Question: Hi I just want to ask how can I make this icons clickable and after clicking it will go to the specified content and will work like carousel? I'm using bootstrap 3

This is my HTML
'''
<div class="container">
<div class="row text-center">
<div class="col-lg-12">
<h1>Here's how kinectAPI works</h1>
<div id="create" class="col-lg-15 col-md-15 col-xs-12 col-sm-12 ac m-t20 m-b20">
<div class="clear"></div>
<i class="fa fa-user fa-5x m-t10"></i>
<h4>Create an account</h4>
</div>
<div id="define" class="col-lg-15 col-md-15 col-xs-12 col-sm-12 ac m-t20 m-b20">
<div class="clear"></div>
<i class="fa fa-pencil-square-o fa-5x m-t10"></i>
<h4>Define your App</h4>
</div>
<div id="sync" class="col-lg-15 col-md-15 col-xs-12 col-sm-12 ac m-t20 m-b20">
<div class="clear"></div>
<i class="fa fa-refresh fa-5x m-t10"></i>
<h4>Sync Local Client</h4>
</div>
<div id="cloud" class="col-lg-15 col-md-15 col-xs-12 col-sm-12 ac m-t20 m-b20" >
<div class="clear"></div>
<i class="fa fa-cloud fa-5x m-t10"></i>
<h4>Get data from the cloud</h4>
</div>
<div id="scale" class="col-lg-15 col-md-15 col-xs-12 col-sm-12 ac m-t20 m-b20">
<div class="clear"></div>
<i class="fa fa-bar-chart-o fa-5x m-t10"></i>
<h4>Scale as required</h4>
</div>
</div>
</div>
<div class="row">
<div class="col-lg-12">
<div id="carousel-example-generic" class="carousel slide" data-ride="carousel">
<!-- Indicators -->
<!--<ol class="carousel-indicators">
<li data-target="#carousel-example-generic" data-slide-to="0" class="active"></li>
<li data-target="#carousel-example-generic" data-slide-to="1"></li>
<li data-target="#carousel-example-generic" data-slide-to="2"></li>
</ol>-->
<!-- Wrapper for slides -->
<div class="carousel-inner">
<div class="item active col-lg-12">
<!--<div class="col-lg-5"><img src="//placehold.it/450x300" alt="folder" class="img-responsive"></div>-->
<div class="col-lg-10 col-lg-offset-1 text-center">
<p>
Sign up for a free account to get started. Your kinectAPI.com account creates dedicated space for your sensor data and applications on Windows Azure™️. Within your account, you can define your applications, register your Kinect™️ sensors, download the Local Client, and monitor the usage of data being created and accessed by your applications.
</p>
</div>
</div>
<div class="item">
<!--<div class="col-lg-5"><img src="//placehold.it/450x300" alt="folder" class="img-responsive"></div>-->
<div class="col-lg-10 col-lg-offset-1 text-center">
<p>
There's a lot of raw data that is generated by the sensor, which is why kinectAPI pre-processes the raw data stream so that only what your application needs is uploaded to the cloud. You define what data in the raw stream your app needs in your kinectAPI account, either from selecting individual modules or by selecting from our pre-cooked definitions (e.g. "I need to detect Presence). This way, when your Local Client syncs with your kinectAPI account, the parts of the stream you need are uploaded for cloud access, and the rest is ignored.
</p>
</div>
</div>
<div class="item">
<!--<div class="col-lg-5"><img src="//placehold.it/450x300" alt="folder" class="img-responsive"></div>-->
<div class="col-lg-10 col-lg-offset-1 text-center">
<p>
The Local Client is a native Windows application running on the Appliance - which is what we call the PC that your sensor is connected to. The Local Client is logged into your kinectAPI account, and automatically reads what applications you have defined. From there, you simply select the app that you need the data for, and the Appliance starts to capture the appropriate data and send it to the cloud ready for it to be accessed via our API and consumed by your application.
</p>
</div>
</div>
<div class="item">
<!--<div class="col-lg-5"><img src="//placehold.it/450x300" alt="folder" class="img-responsive"></div>-->
<div class="col-lg-10 col-lg-offset-1 text-center">
<p>
Once your Local Client is sending data to the cloud, accessing that data is as simple as writing RESTful API calls from your application.
</p>
</div>
</div>
<div class="item">
<!--<div class="col-lg-5"><img src="//placehold.it/450x300" alt="folder" class="img-responsive"></div>-->
<div class="col-lg-10 col-lg-offset-1 text-center">
<p>
It's free to create your kinectAPI account! You'll be given a basic level of cloud storage and API call limits to begin building your first application using kinectAPI, during which you'll no doubt discover how easy it is to use. Once your application starts to push the quotas of your free account, you can easily upgrade to one of the paid options that will be available, giving you greater cloud storage and API call limits. If you're building something BIG, you can always contact us and we can customise a package that meets your needs.
</p>
</div>
</div>
</div>
<!-- Controls -->
<a class="left carousel-control" href="#carousel-example-generic" data-slide="prev">
<span class="glyphicon glyphicon-chevron-left"></span>
</a>
<a class="right carousel-control" href="#carousel-example-generic" data-slide="next">
<span class="glyphicon glyphicon-chevron-right"></span>
</a>
</div>
</div>
</div>
</div>
'''
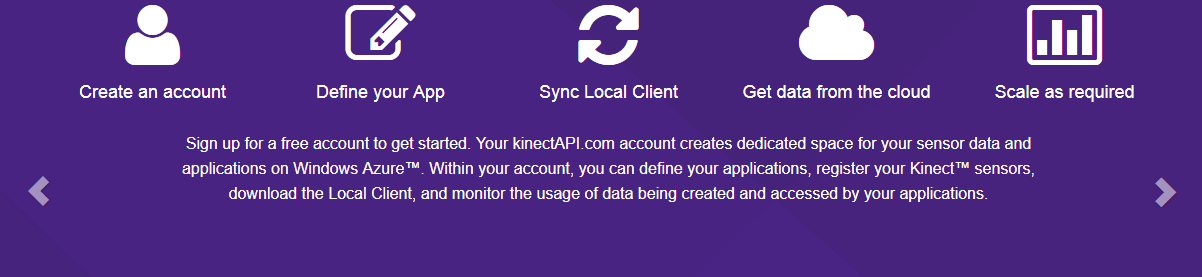
Answer: You could try some variations on a Carousel with thumbnails, you'll find some examples in:
<URL>
For instance:
- <URL>